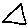
Label: triangle